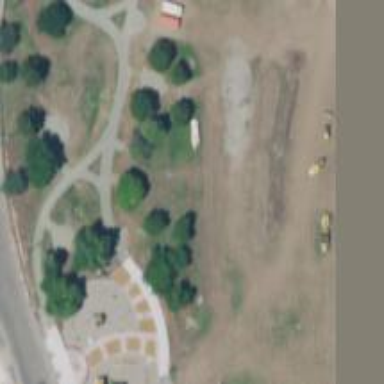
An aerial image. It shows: Lovely park for leisure and relaxation.